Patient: sex M, age 66
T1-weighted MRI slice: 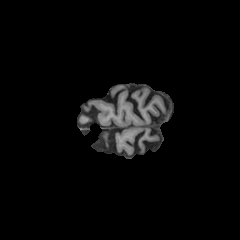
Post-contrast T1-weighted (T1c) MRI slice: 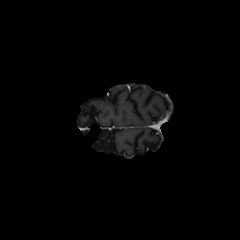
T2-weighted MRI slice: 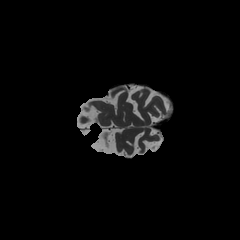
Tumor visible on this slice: no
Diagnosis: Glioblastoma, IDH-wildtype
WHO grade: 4